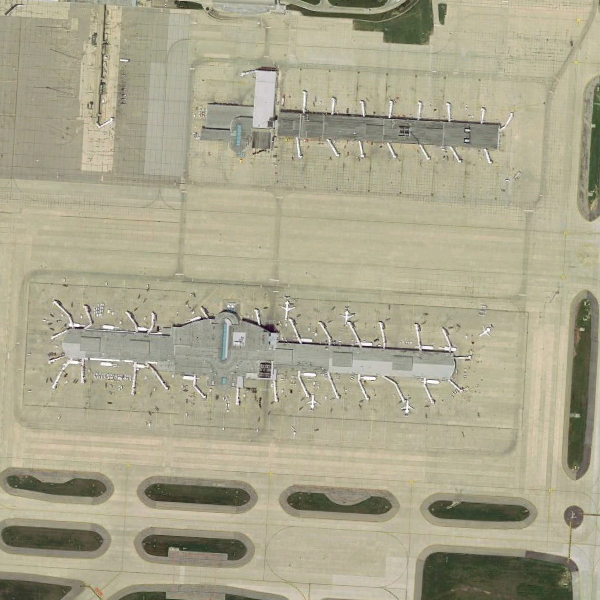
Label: Airport